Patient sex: M
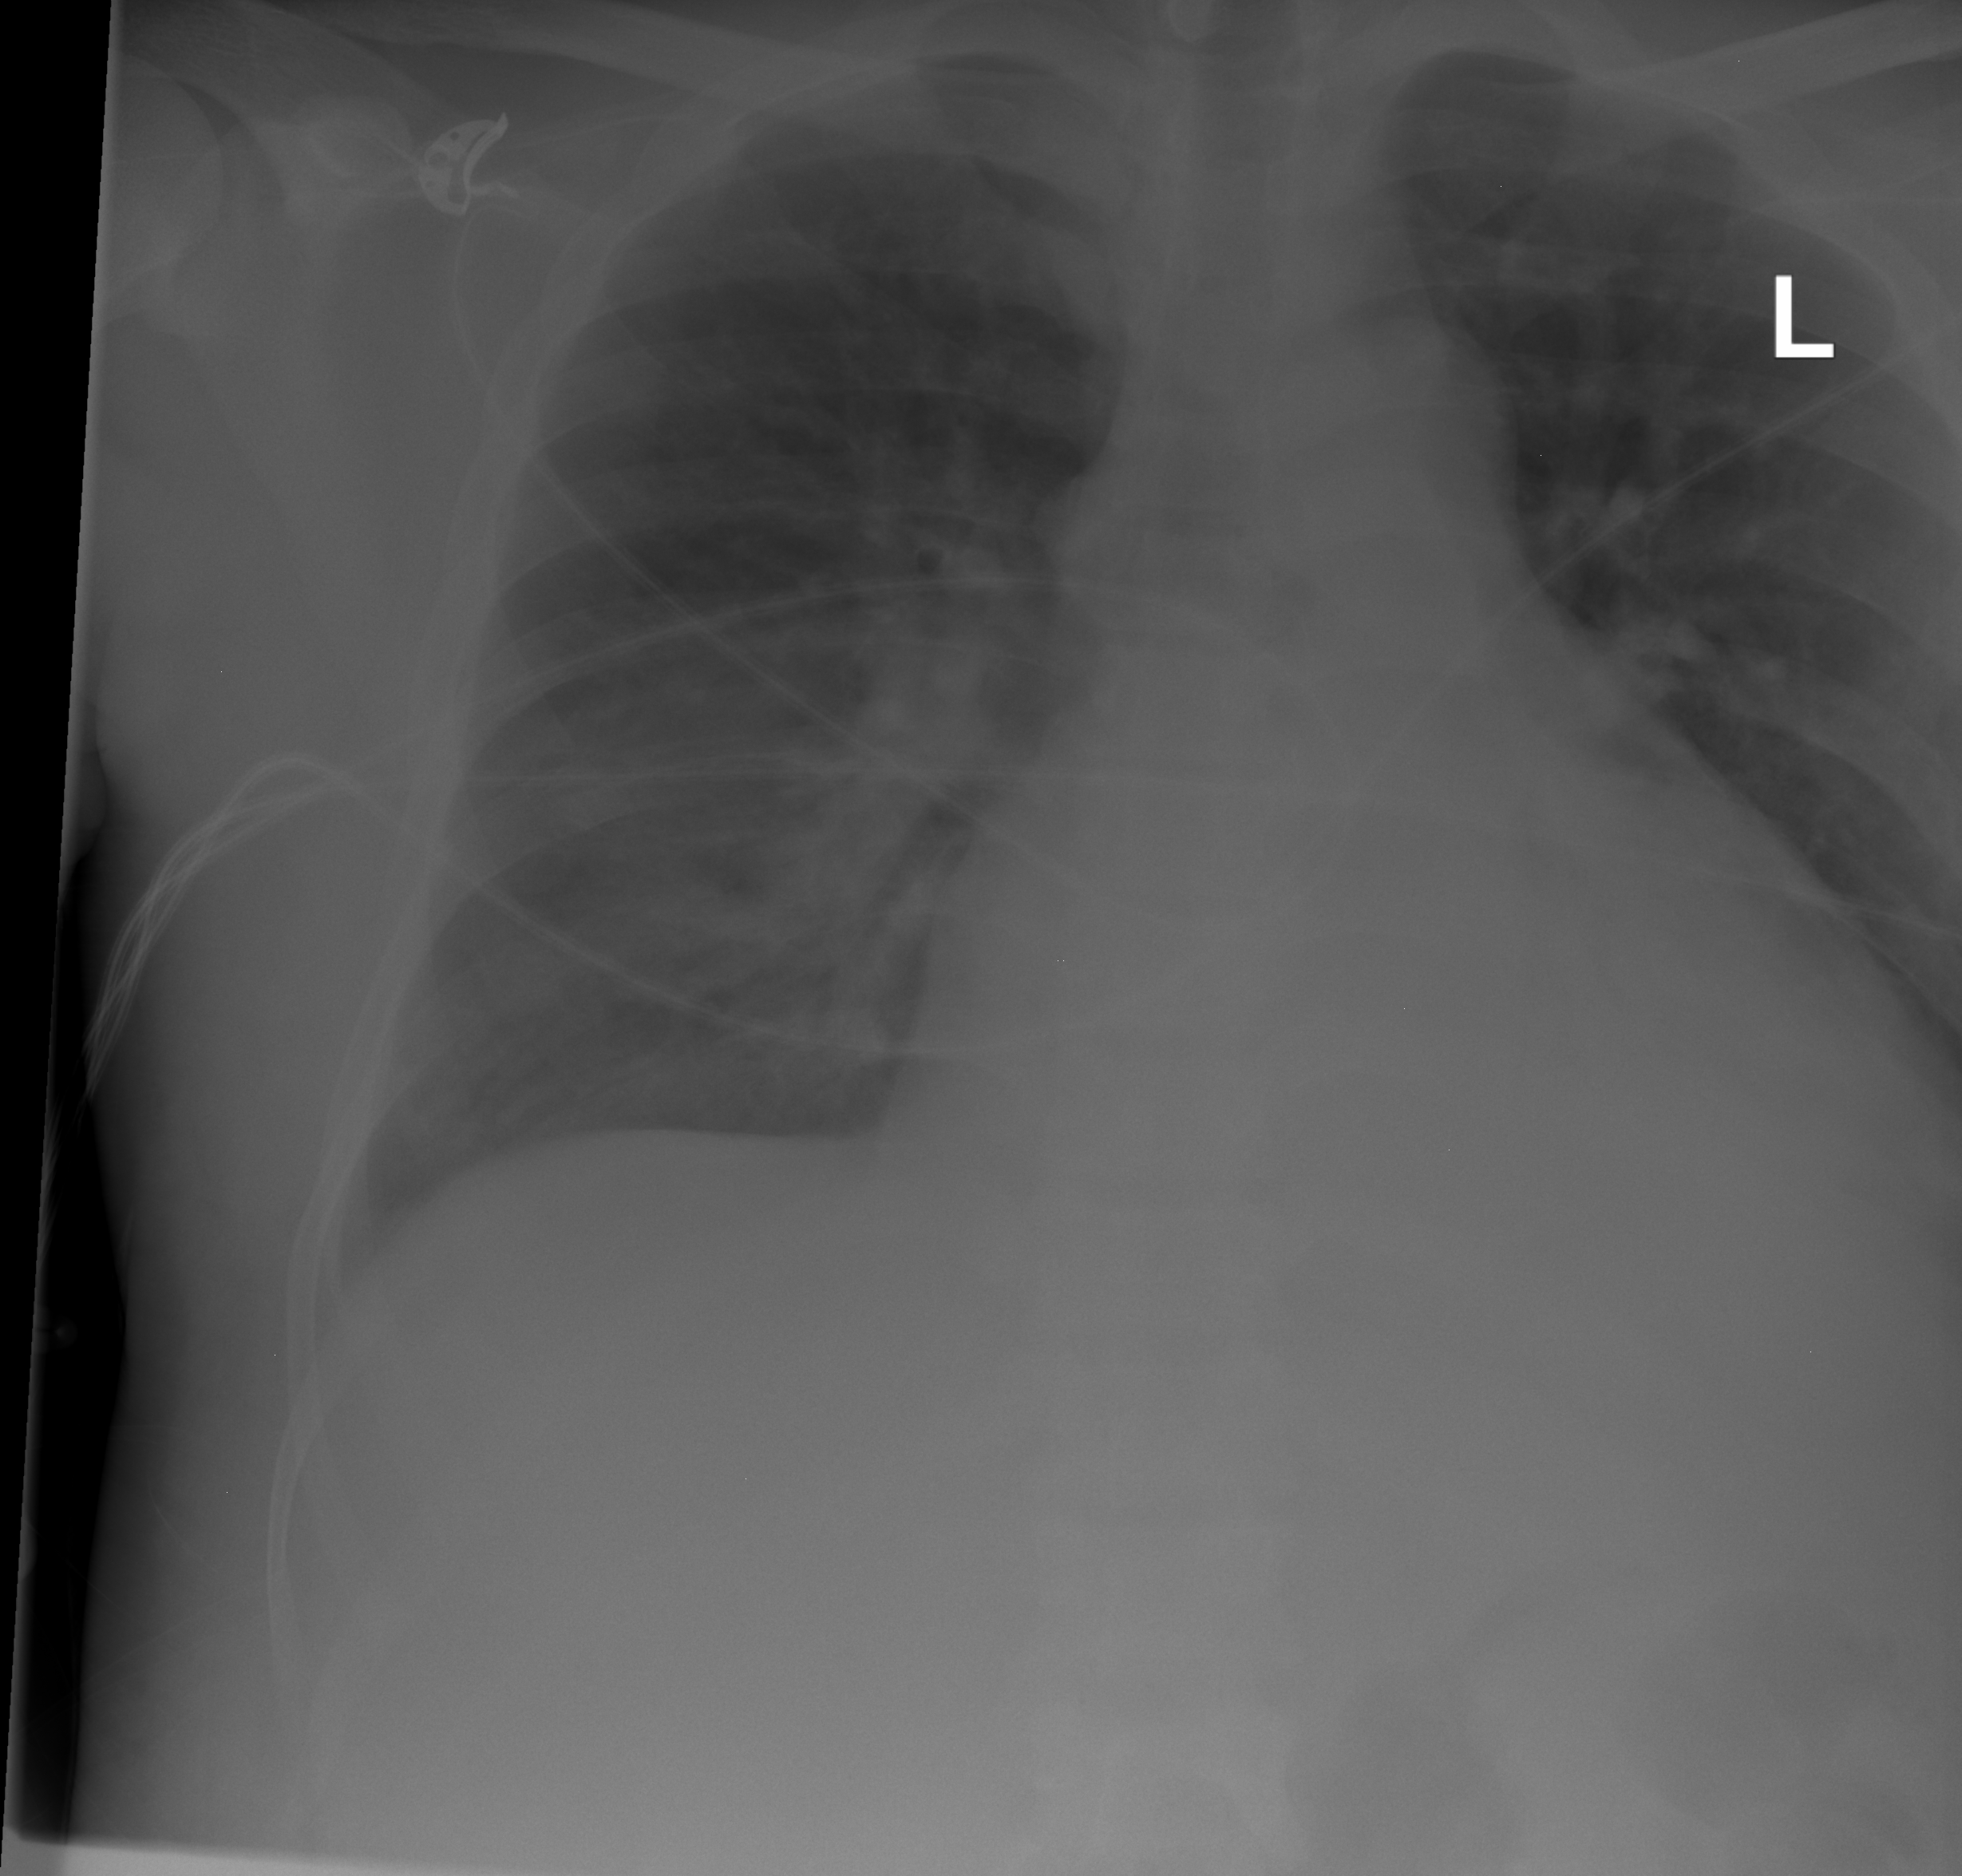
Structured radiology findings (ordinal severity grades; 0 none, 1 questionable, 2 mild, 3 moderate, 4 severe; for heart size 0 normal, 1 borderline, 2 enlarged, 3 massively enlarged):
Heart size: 2
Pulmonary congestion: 1
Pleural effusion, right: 0
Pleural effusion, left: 0
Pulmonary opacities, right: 2
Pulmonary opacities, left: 0
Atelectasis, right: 2
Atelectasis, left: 2